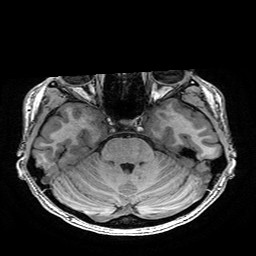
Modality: T1w
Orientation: coronal
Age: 21
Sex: female
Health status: healthy
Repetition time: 2.53 s
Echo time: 0.0034 s